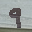
Label: 9